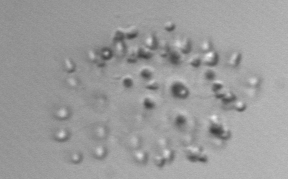
Label: Parvicorbicula_socialis